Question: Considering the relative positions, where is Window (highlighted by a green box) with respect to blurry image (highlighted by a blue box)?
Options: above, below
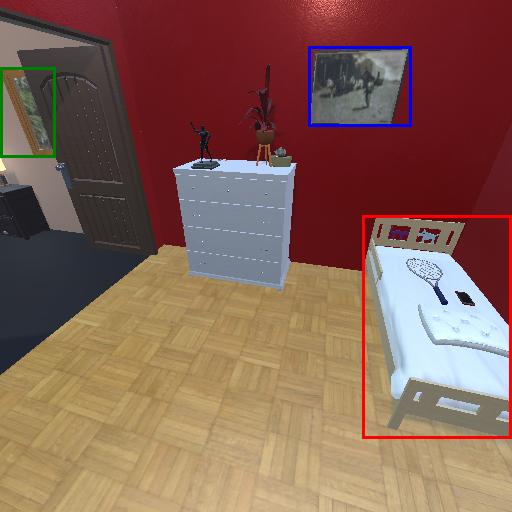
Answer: above